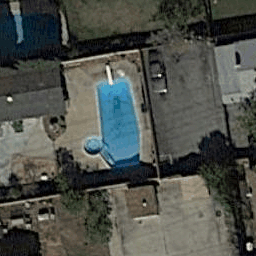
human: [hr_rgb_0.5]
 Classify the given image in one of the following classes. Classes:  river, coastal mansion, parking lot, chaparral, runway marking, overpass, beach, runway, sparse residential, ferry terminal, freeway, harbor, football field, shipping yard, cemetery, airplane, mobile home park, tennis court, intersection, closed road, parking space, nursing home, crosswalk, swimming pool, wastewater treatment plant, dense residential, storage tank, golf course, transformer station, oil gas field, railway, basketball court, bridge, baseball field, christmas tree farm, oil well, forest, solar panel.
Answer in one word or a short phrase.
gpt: swimming pool